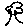
Label: tree